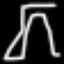
Label: pants